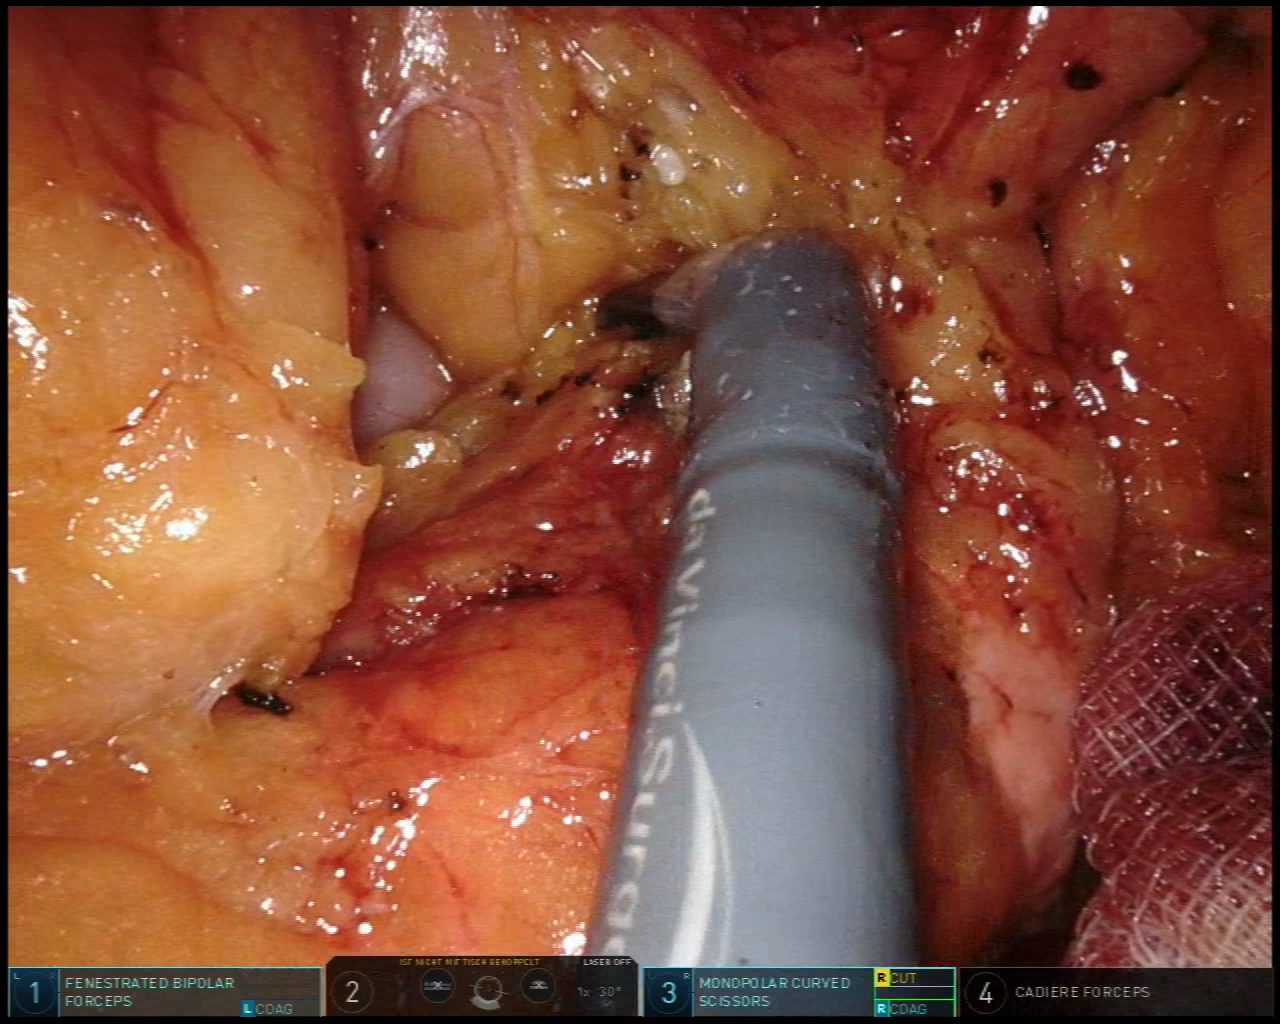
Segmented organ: stomach
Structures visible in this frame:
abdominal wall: no
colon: no
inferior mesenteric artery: no
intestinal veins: no
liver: no
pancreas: yes
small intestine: no
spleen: no
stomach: yes
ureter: no
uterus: no
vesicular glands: no